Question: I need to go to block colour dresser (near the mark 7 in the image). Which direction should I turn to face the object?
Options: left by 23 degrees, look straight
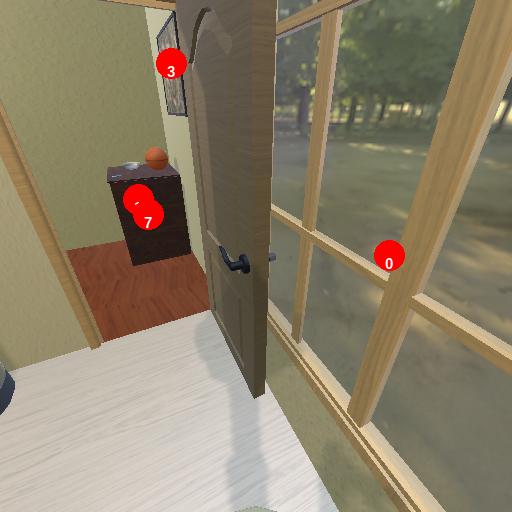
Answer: left by 23 degrees